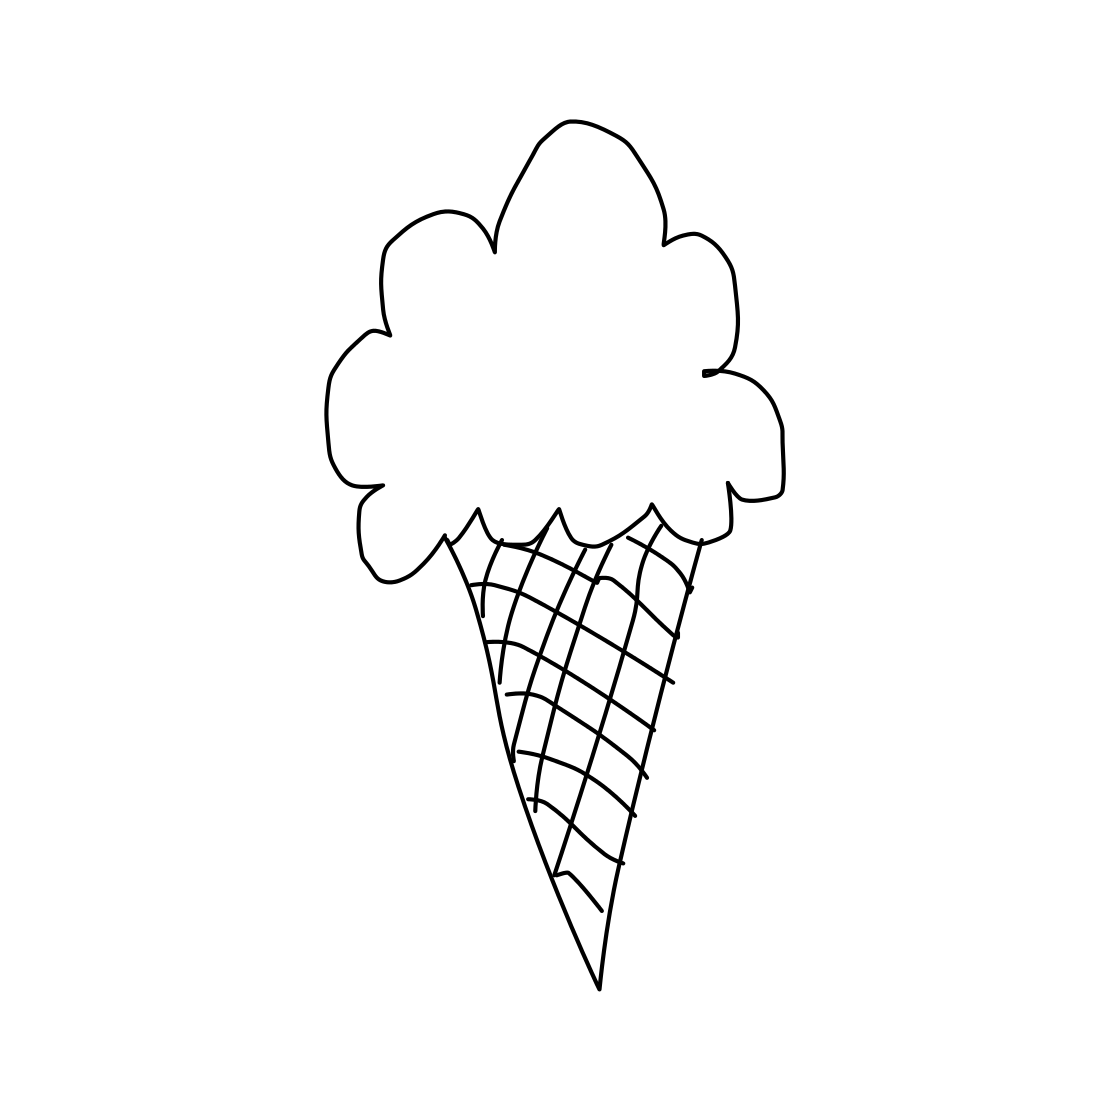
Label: ice-cream-cone